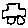
Label: car